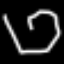
Label: octagon